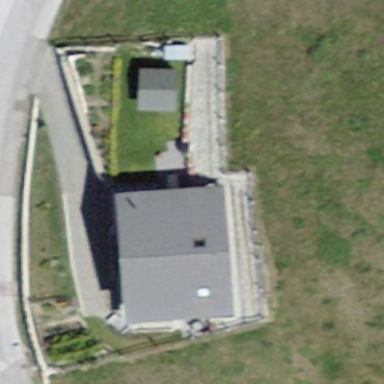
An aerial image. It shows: Simple and straightforward house.